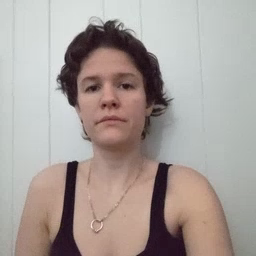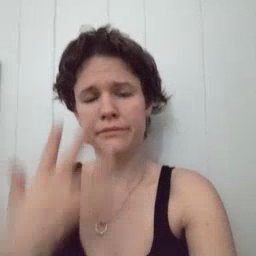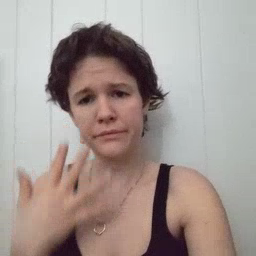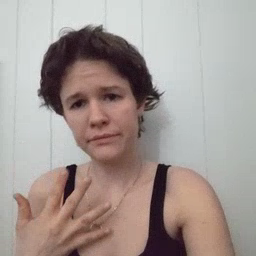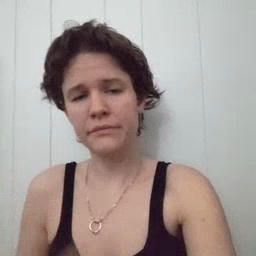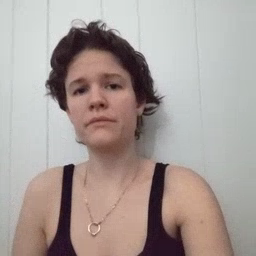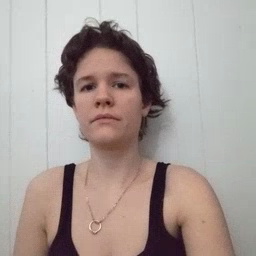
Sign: sad